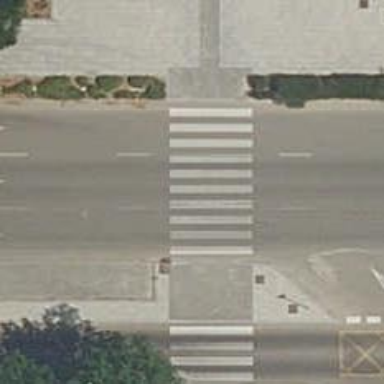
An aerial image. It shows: Uncontrolled road crossing.